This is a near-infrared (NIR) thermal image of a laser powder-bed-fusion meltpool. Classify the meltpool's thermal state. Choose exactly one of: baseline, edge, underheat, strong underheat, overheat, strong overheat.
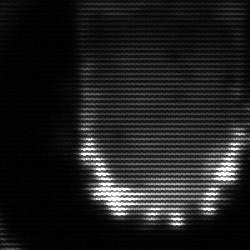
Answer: baseline